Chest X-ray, PA view. Patient: 66 years old, sex F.
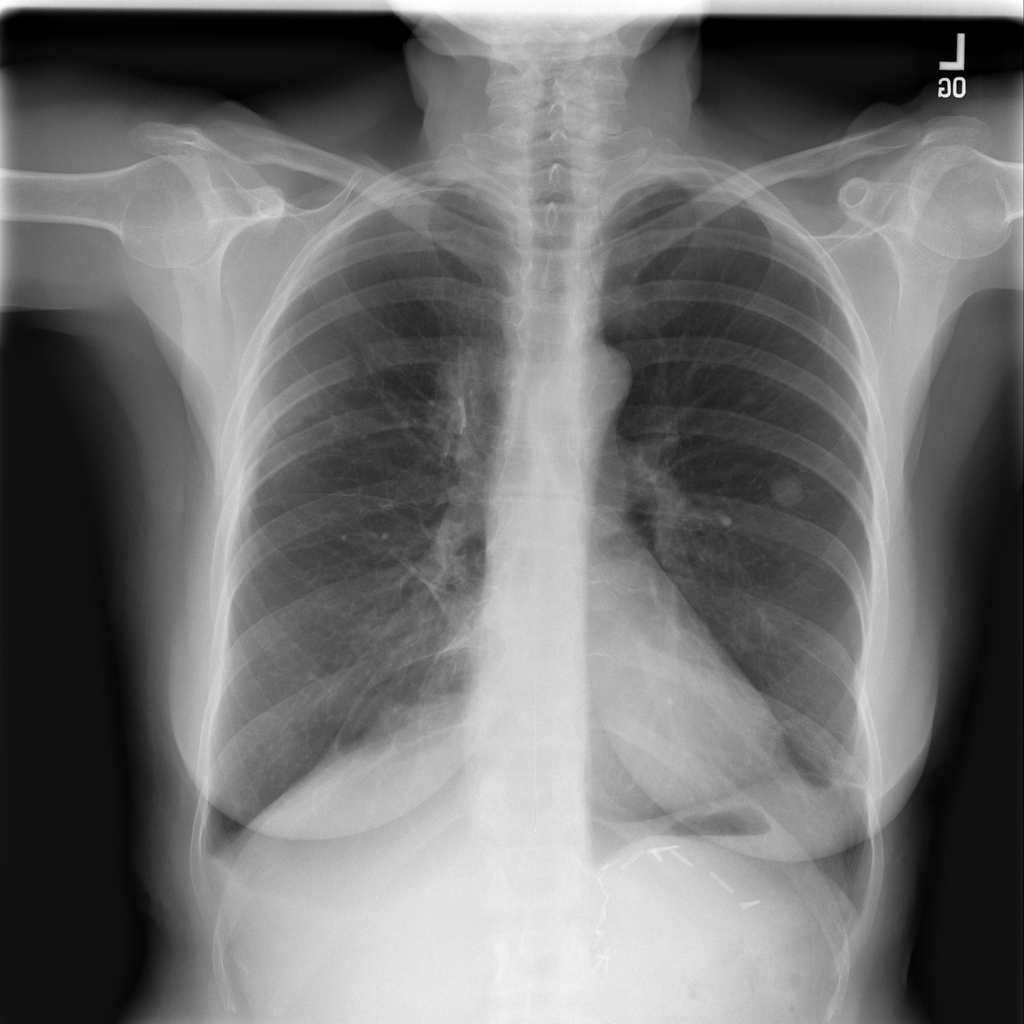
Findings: Nodule, Pleural_Thickening, Pneumothorax